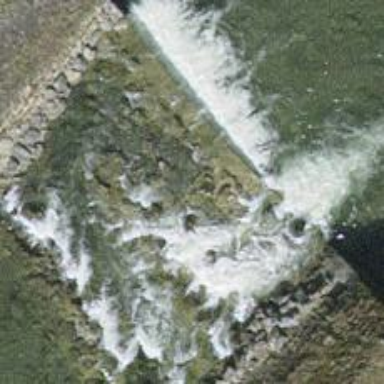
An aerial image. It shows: Weir along the waterway.